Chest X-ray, AP view. Patient: 30 years old, sex F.
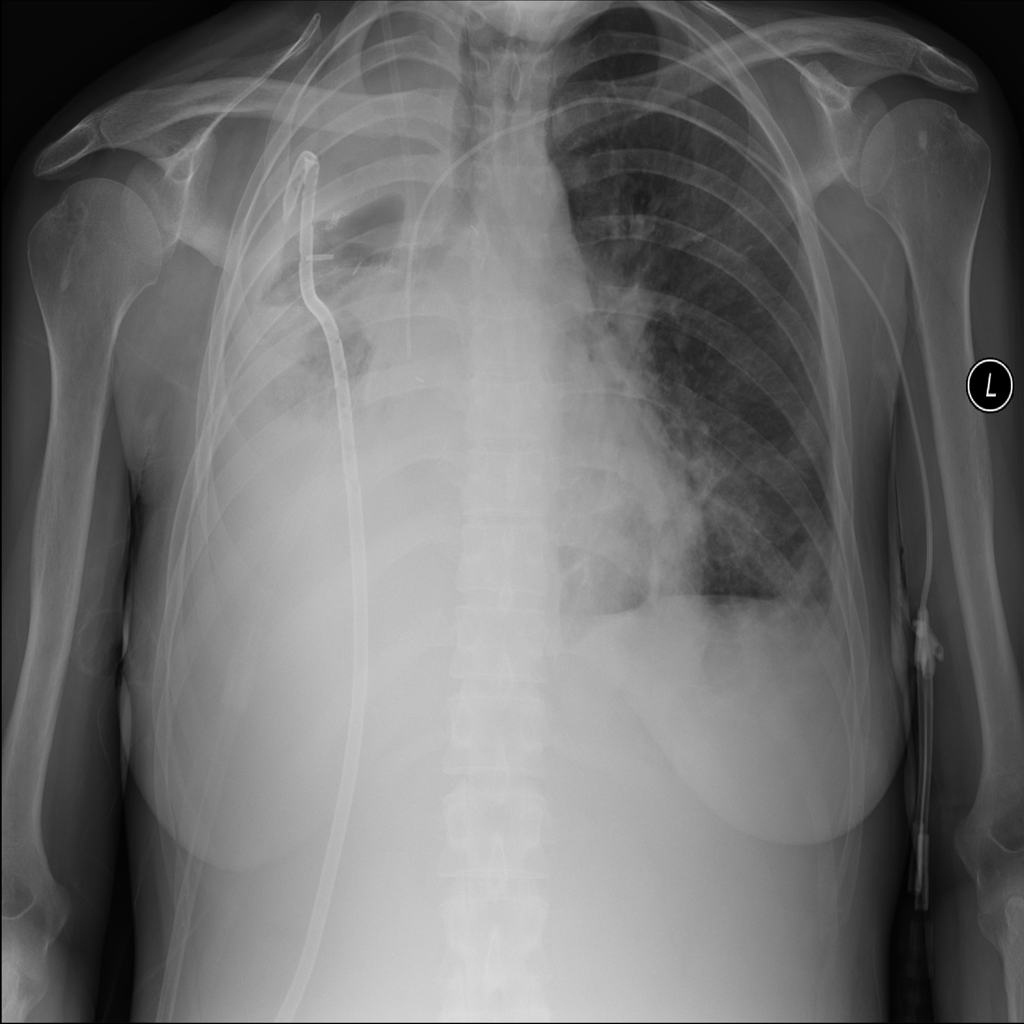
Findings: Infiltration